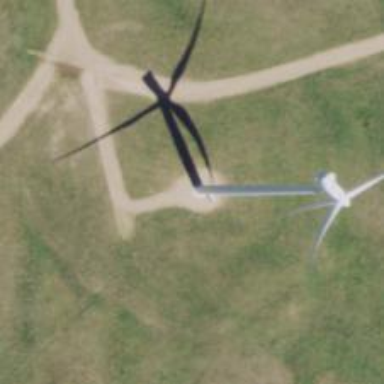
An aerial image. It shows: Wind turbine generator that utilizes wind as its source for generating electricity. It is of the horizontal axis type.